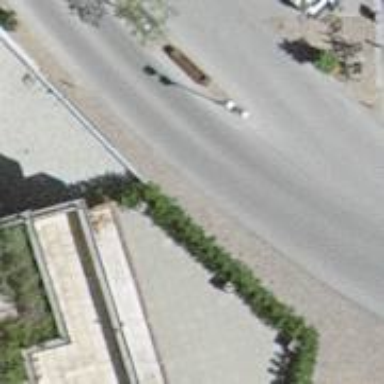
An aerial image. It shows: Bus stop along the road.